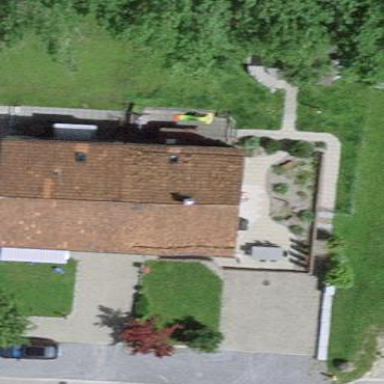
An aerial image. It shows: Semidetached house.